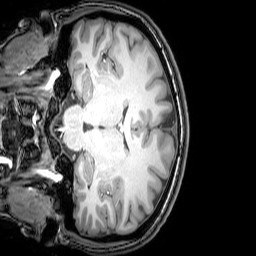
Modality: T1w
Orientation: coronal
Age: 20
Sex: female
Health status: healthy
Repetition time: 0.081 s
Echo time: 0.037 s